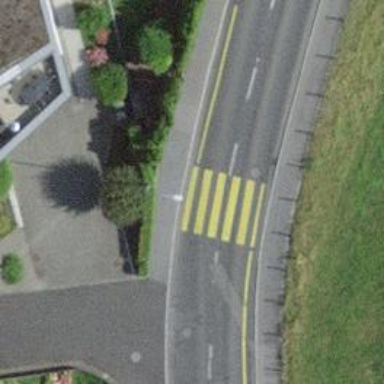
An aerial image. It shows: Uncontrolled zebra crossing with zebra markings.